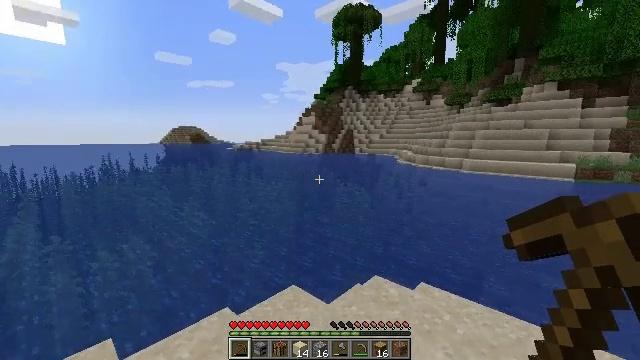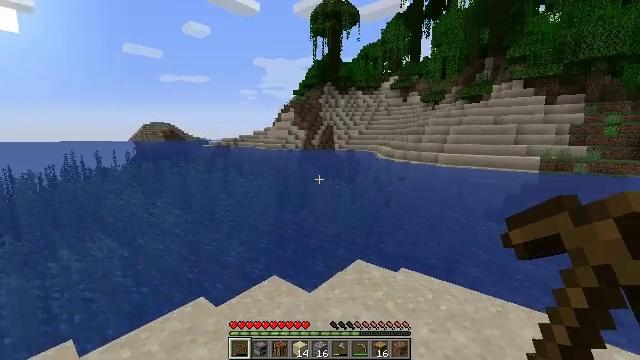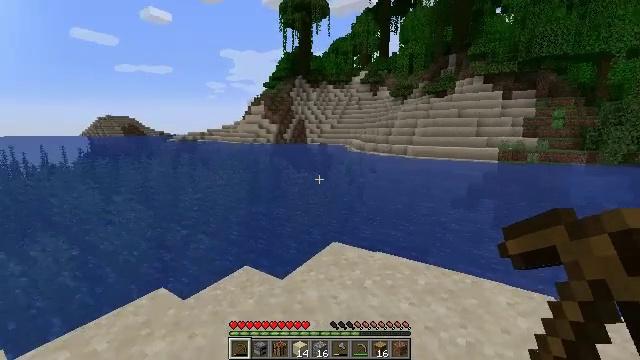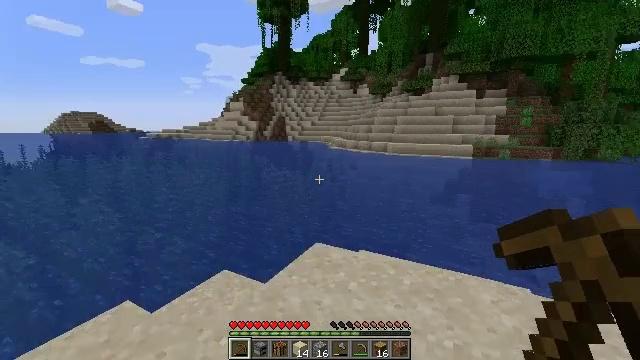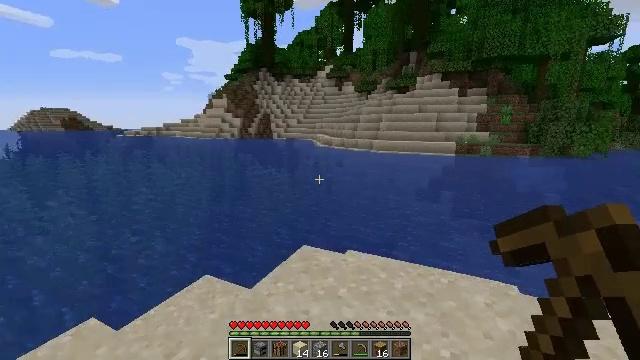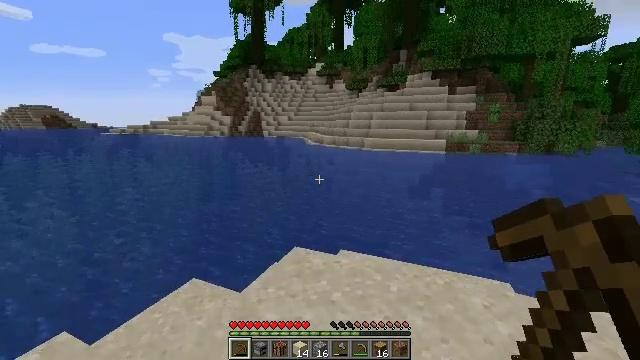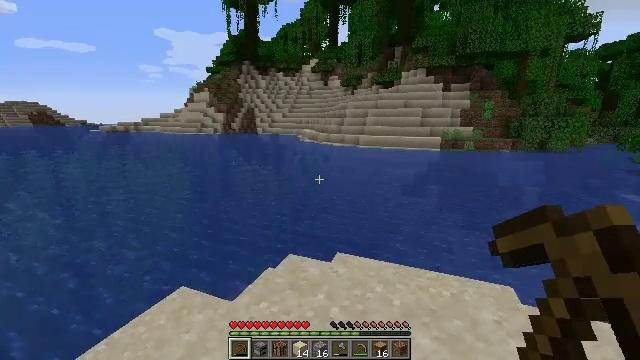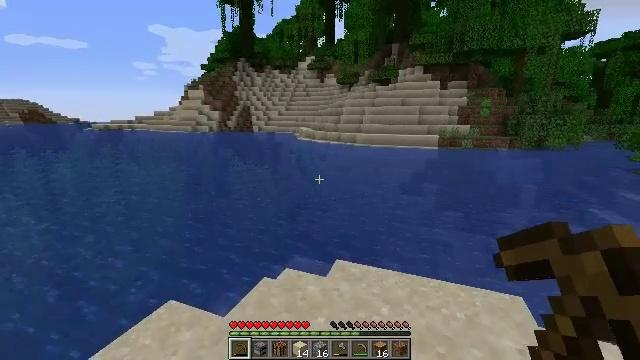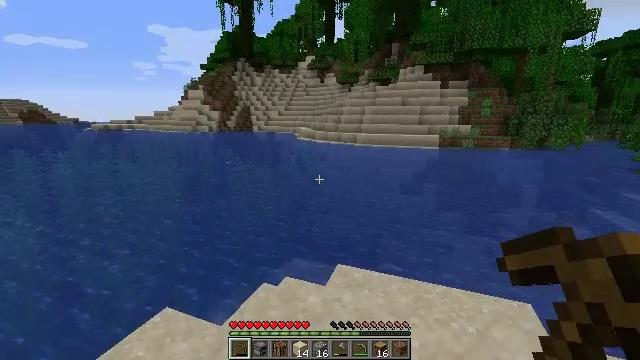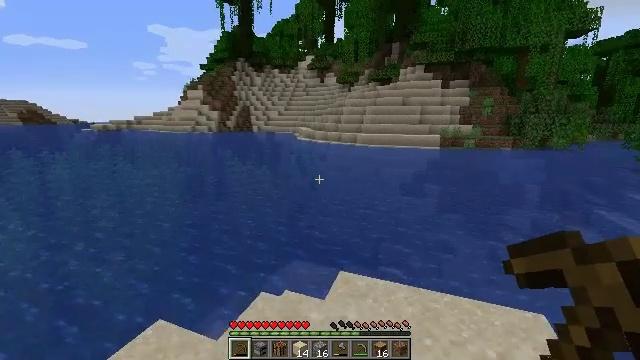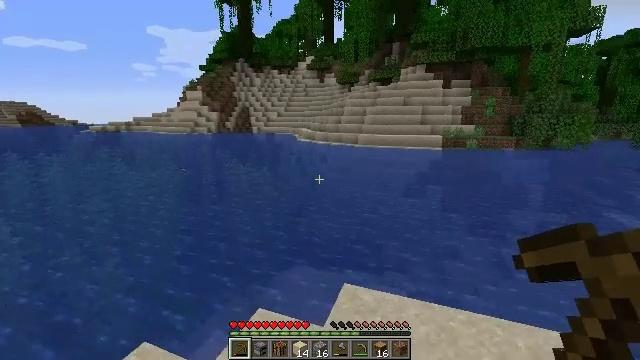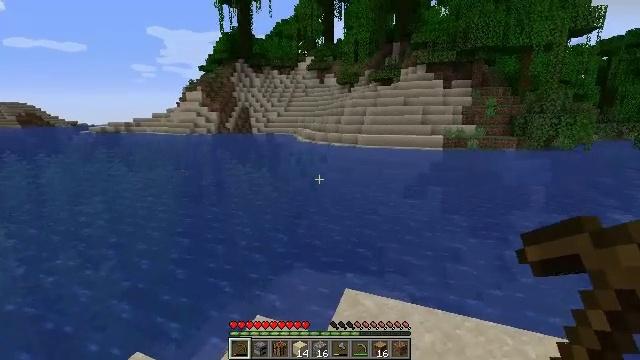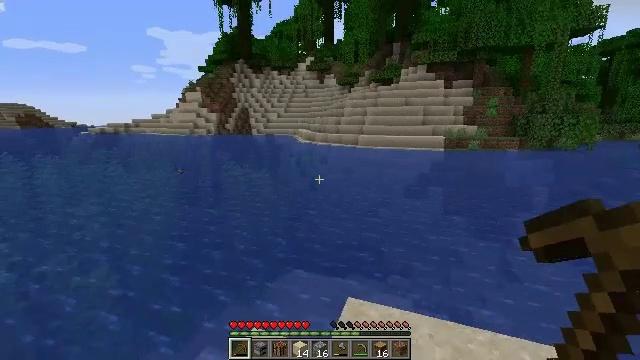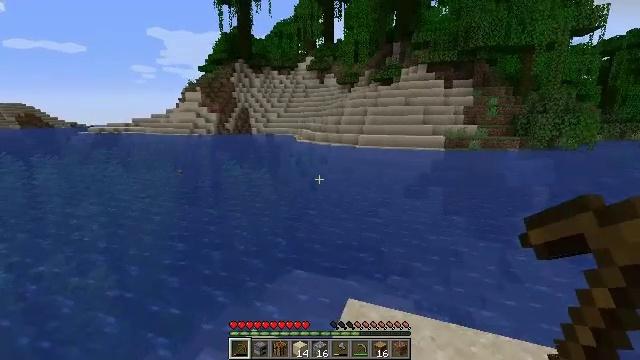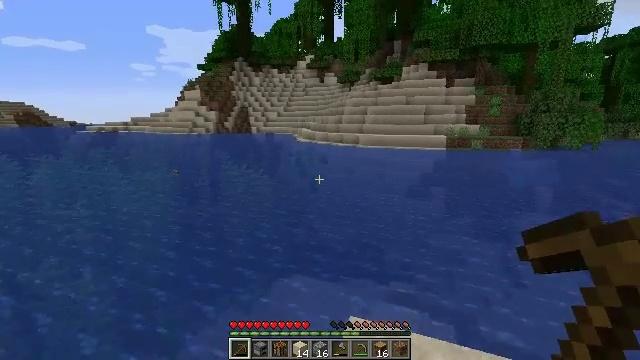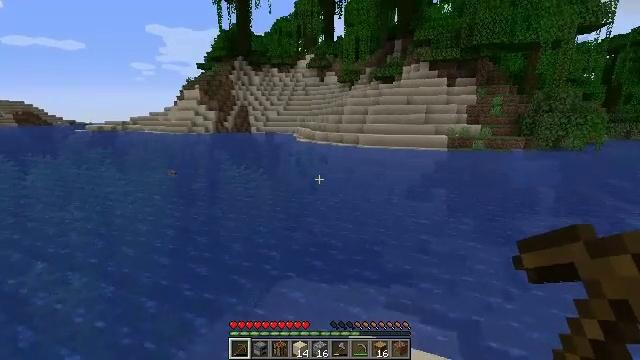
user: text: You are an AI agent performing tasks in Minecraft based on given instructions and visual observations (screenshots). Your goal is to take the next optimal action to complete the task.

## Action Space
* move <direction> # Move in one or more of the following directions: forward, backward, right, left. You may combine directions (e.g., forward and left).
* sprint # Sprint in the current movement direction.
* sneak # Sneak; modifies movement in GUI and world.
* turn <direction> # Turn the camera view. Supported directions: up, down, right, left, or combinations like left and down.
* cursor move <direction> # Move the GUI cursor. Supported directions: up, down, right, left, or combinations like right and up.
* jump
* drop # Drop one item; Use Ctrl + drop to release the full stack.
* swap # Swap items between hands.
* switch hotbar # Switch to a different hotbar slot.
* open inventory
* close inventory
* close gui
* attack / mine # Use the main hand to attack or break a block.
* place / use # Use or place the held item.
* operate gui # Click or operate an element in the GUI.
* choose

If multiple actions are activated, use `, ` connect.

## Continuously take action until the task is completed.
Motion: motion action
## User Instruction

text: Break kelp blocks underwater.
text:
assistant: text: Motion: move forward, turn right
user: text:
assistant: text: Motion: move forward, turn right
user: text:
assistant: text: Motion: move forward, turn right
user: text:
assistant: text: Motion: move forward, turn right
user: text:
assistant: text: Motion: move forward, turn right
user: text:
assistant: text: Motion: move forward, turn right
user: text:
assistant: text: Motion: move forward
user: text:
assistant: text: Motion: move forward
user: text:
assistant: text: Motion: move forward
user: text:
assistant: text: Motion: move forward
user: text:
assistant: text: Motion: move forward
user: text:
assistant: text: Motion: move forward
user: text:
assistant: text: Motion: move forward
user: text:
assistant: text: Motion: move forward
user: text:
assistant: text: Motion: move forward
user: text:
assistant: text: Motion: move forward
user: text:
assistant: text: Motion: move forward
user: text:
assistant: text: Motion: move forward
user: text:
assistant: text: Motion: move forward, jump
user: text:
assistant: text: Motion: move forward, jump
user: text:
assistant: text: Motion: move forward, jump
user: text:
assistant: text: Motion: move forward, jump
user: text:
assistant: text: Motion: move forward, jump
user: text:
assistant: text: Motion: move forward, jump
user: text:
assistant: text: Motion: move forward, jump
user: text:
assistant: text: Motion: move forward, jump
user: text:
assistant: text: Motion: move forward, jump
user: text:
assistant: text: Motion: move forward, jump
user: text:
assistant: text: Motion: move forward, jump
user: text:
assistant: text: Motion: move forward, jump